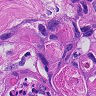
Metastatic tissue present: yes